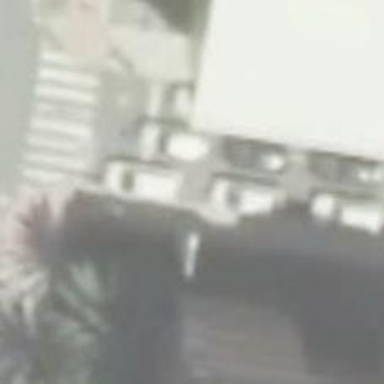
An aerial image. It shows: Taxi stand.